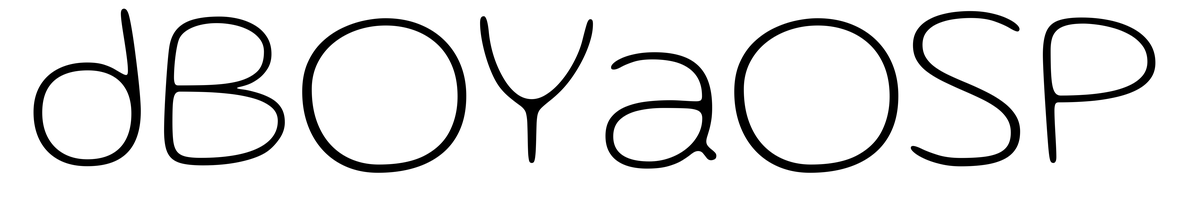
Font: Gluten_Thin